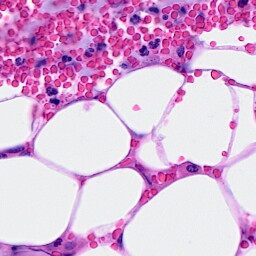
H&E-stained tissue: Breast